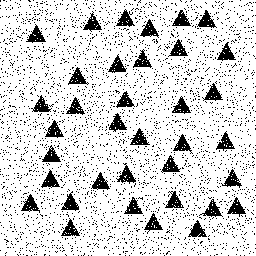
Squares: 0
Triangles: 36
Stars: 0
Total shapes: 36